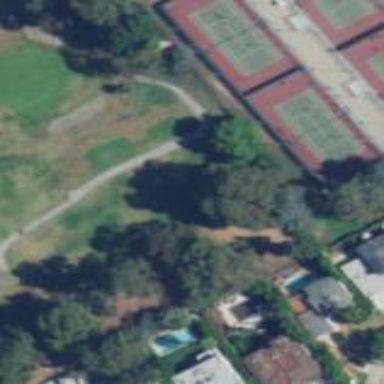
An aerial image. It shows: Tennis court in leisure pitch.